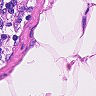
Metastatic tissue present: no